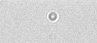
Label: camera_spot